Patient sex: F
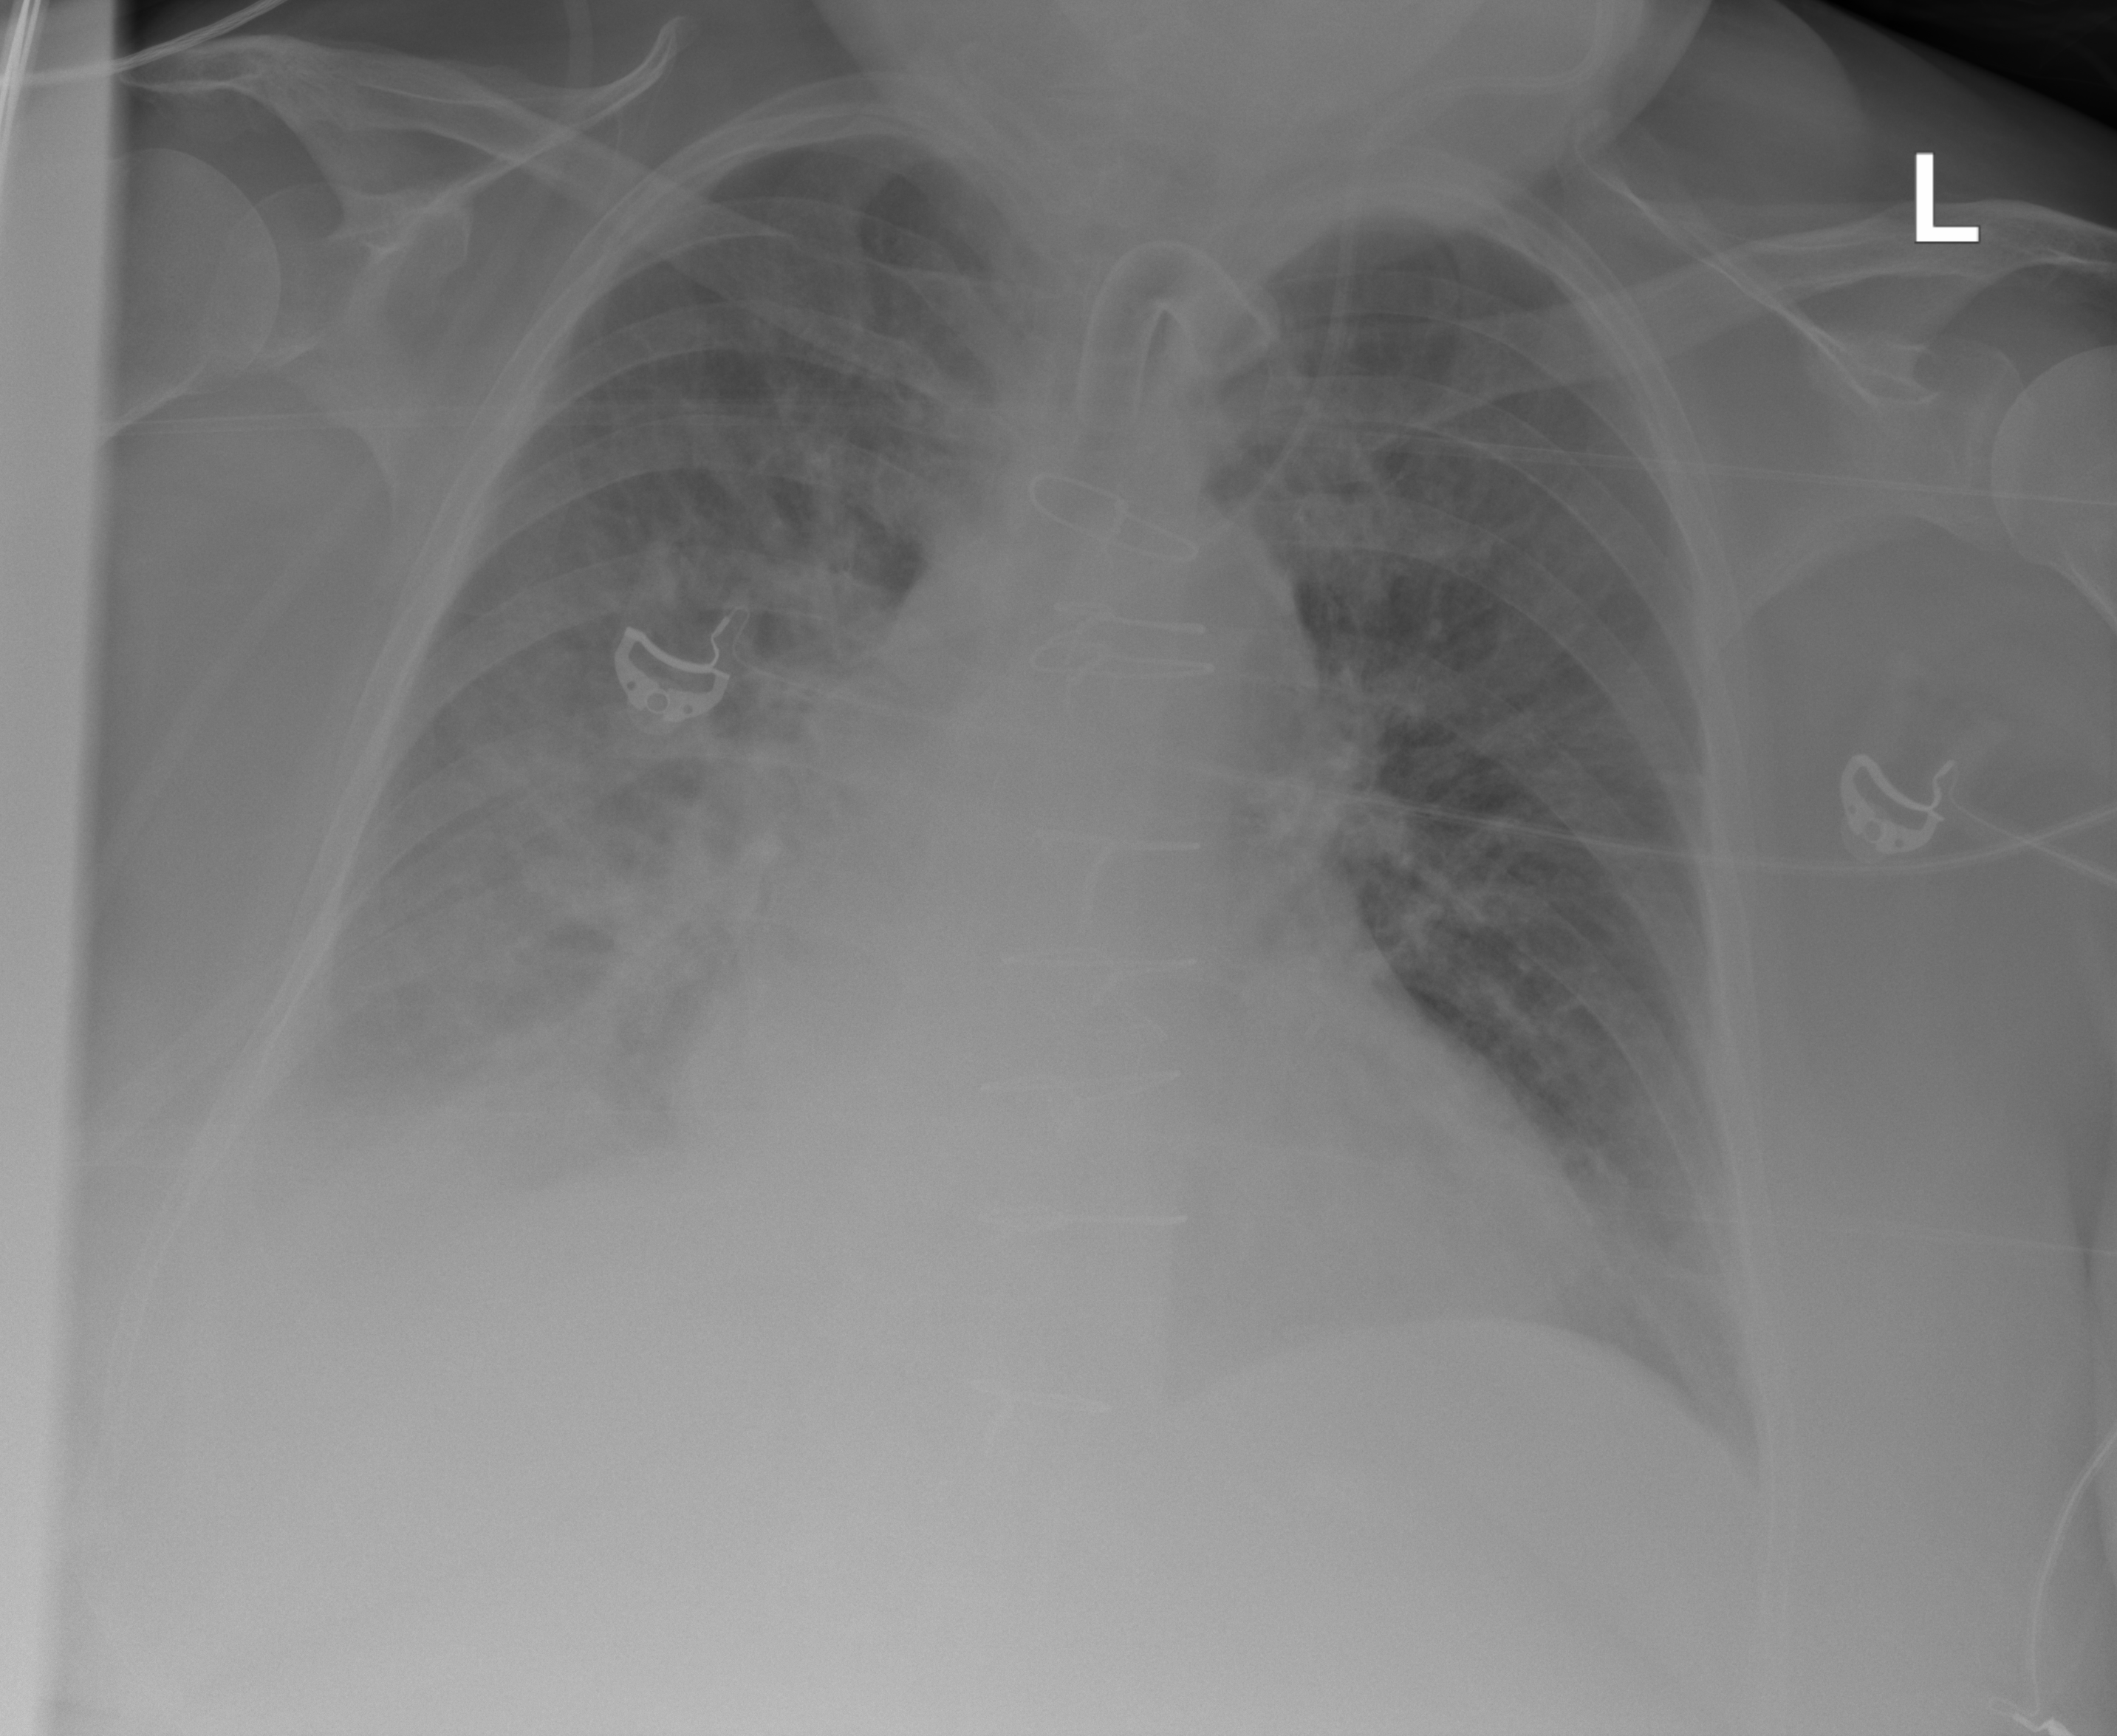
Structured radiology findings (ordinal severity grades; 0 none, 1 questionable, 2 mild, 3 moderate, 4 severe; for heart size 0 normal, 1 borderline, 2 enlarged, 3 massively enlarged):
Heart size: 2
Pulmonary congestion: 2
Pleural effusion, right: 3
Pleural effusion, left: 2
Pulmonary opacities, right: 1
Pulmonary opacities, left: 1
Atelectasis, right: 2
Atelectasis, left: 2